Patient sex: M
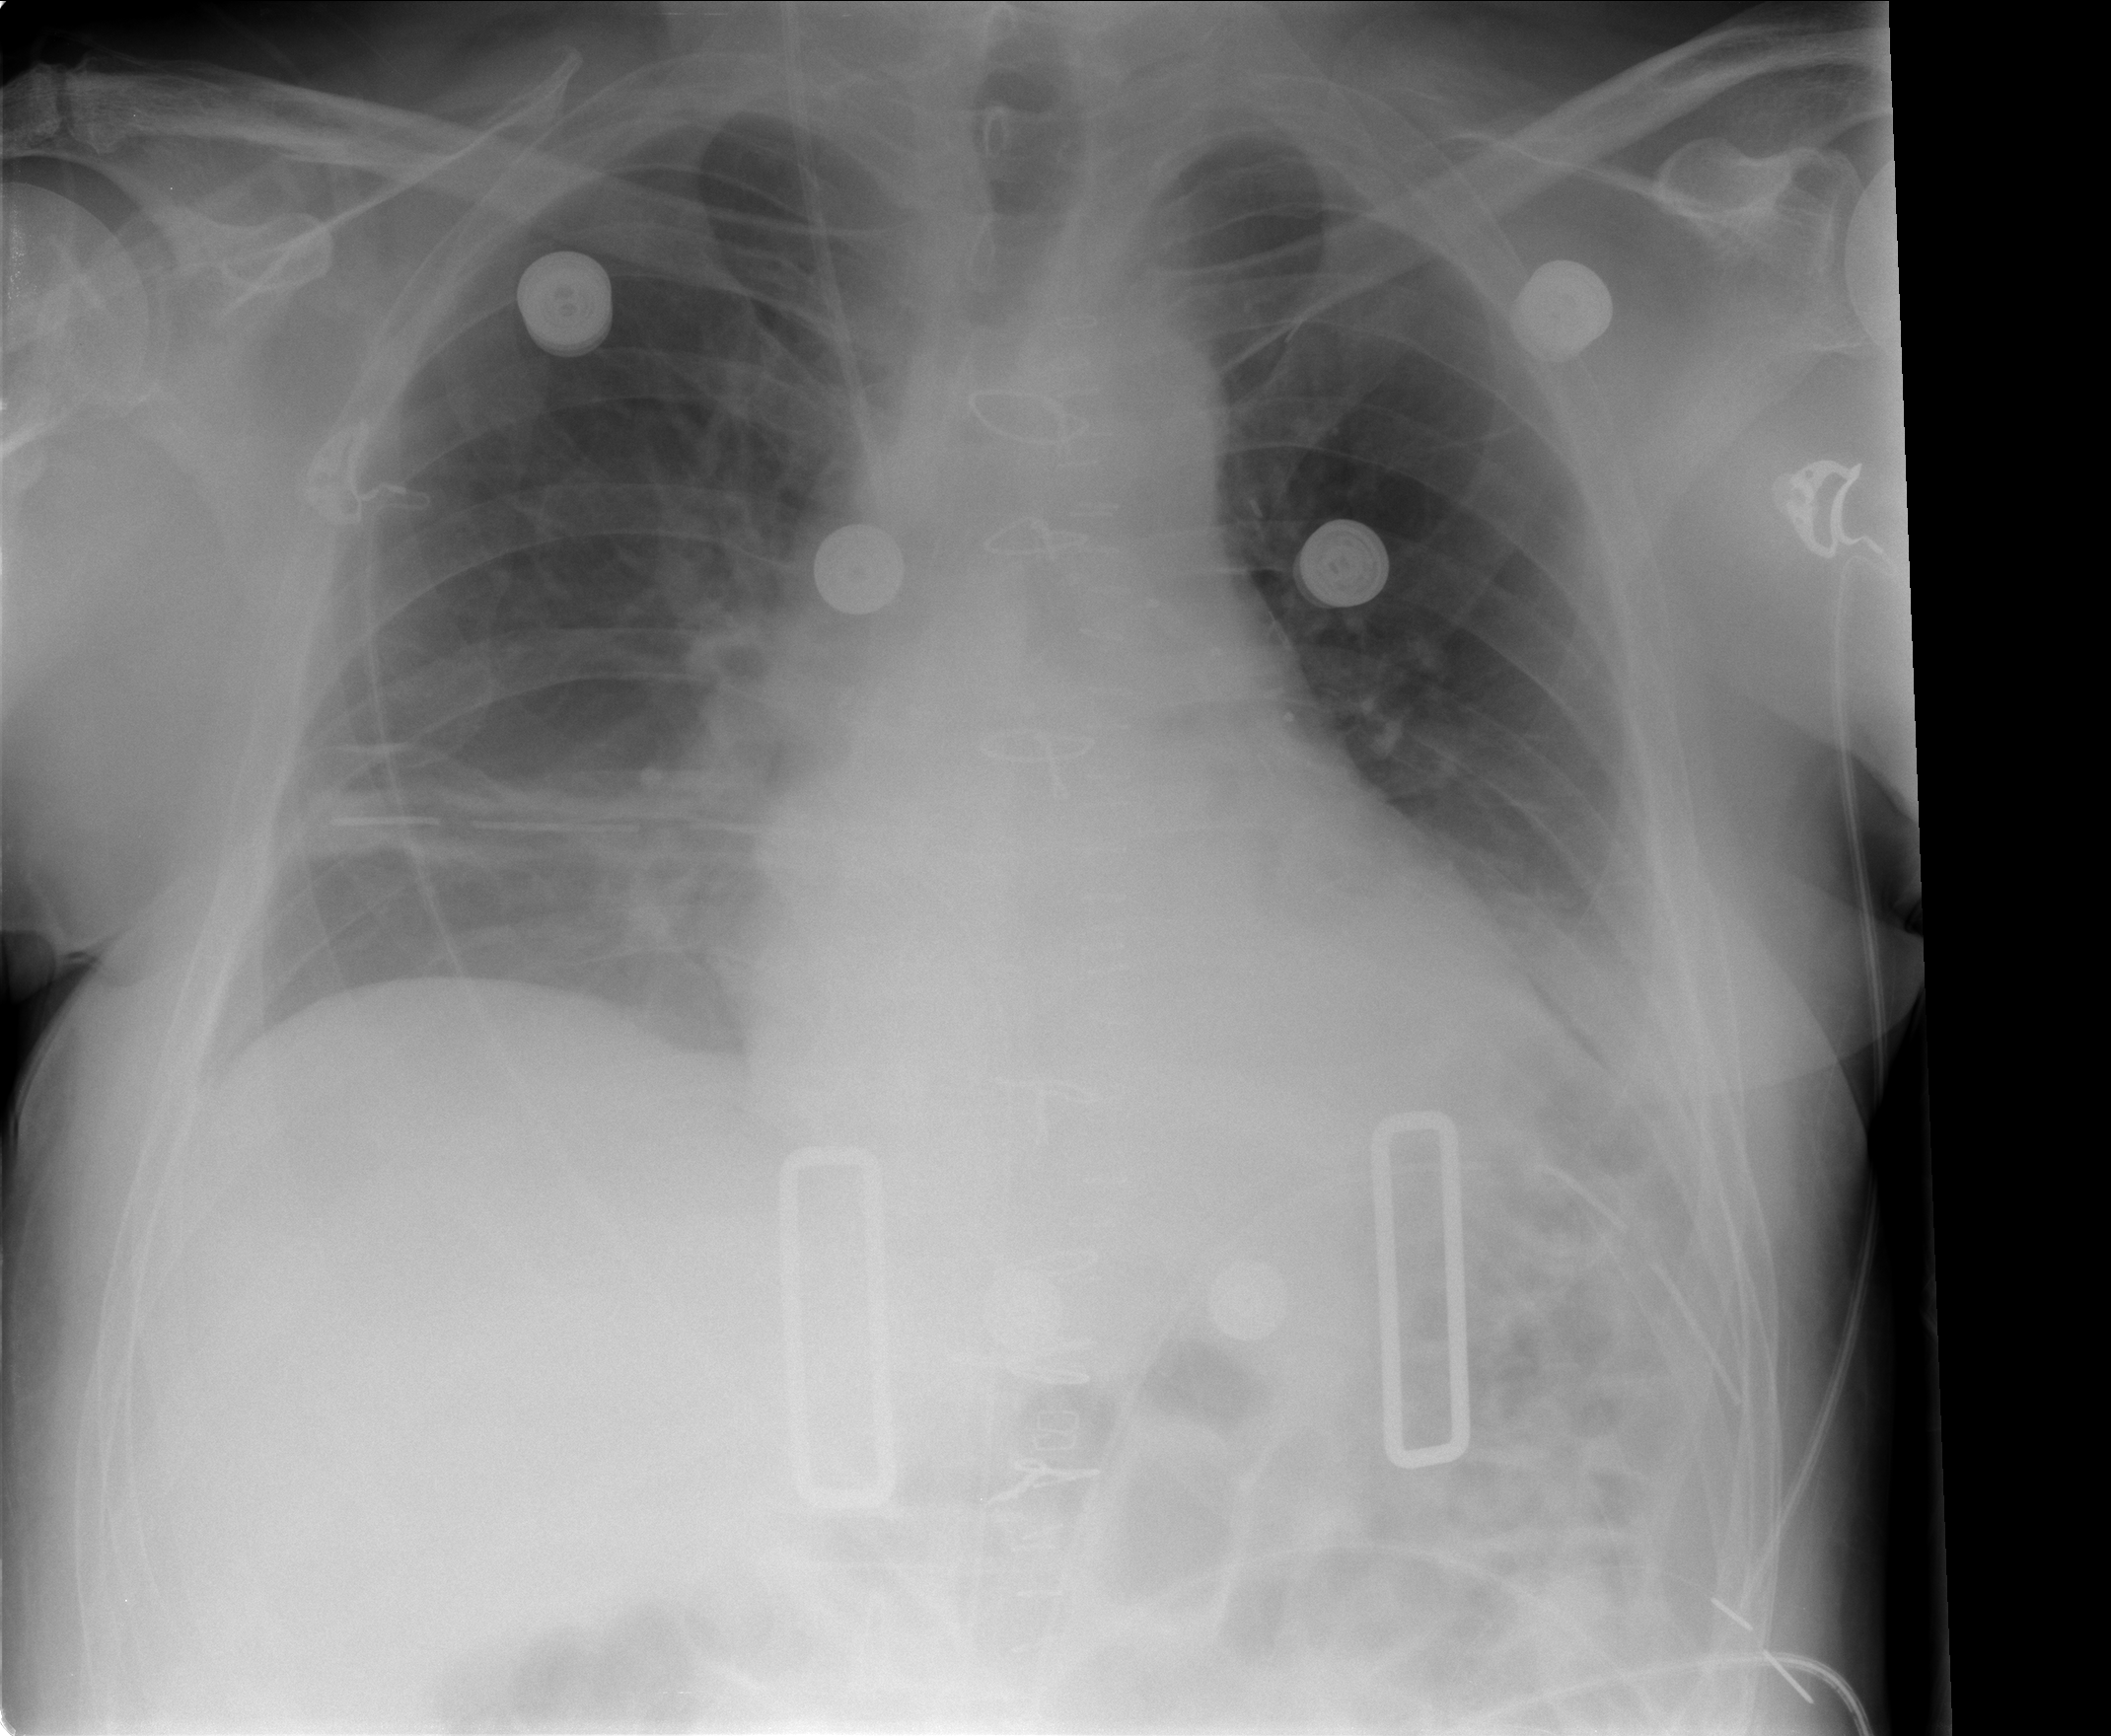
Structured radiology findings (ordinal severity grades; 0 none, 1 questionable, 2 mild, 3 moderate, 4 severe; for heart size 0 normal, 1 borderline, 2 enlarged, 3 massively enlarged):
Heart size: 1
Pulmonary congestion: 0
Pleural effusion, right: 0
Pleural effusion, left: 2
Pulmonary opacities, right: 0
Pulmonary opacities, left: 0
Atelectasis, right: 2
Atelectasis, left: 2